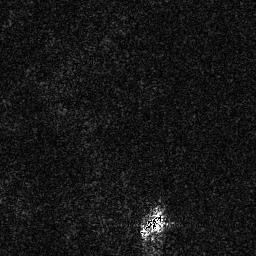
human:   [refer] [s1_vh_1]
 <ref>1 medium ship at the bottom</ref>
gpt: <box>[[53, 83, 64, 92, 0]]</box>